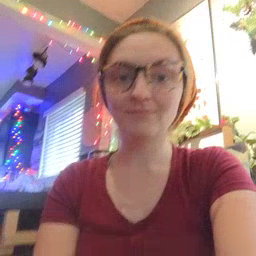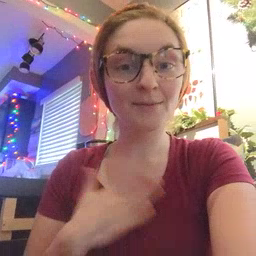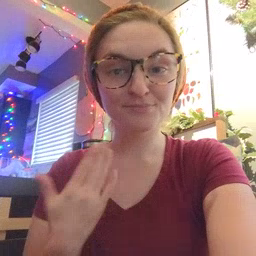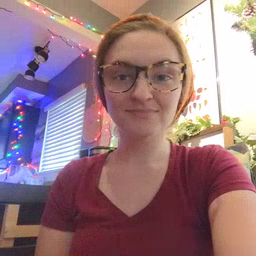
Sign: happy